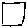
Label: square